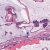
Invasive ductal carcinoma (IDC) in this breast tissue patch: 1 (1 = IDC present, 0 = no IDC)